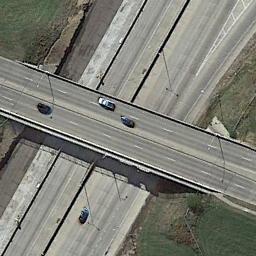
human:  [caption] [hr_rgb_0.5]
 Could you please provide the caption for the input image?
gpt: The overpass is next to the grass with some cars .

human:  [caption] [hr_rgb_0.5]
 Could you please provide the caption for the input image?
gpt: Several cars are on the overpass .

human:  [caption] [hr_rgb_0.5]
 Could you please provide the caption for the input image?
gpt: The cross-line overpass is over the road and some cars are driving on the roads and the overpass .

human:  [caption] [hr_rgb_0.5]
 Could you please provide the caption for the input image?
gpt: Three roads intersect at one point .

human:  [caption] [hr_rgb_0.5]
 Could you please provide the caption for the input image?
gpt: There are green lawns beside the overpass .